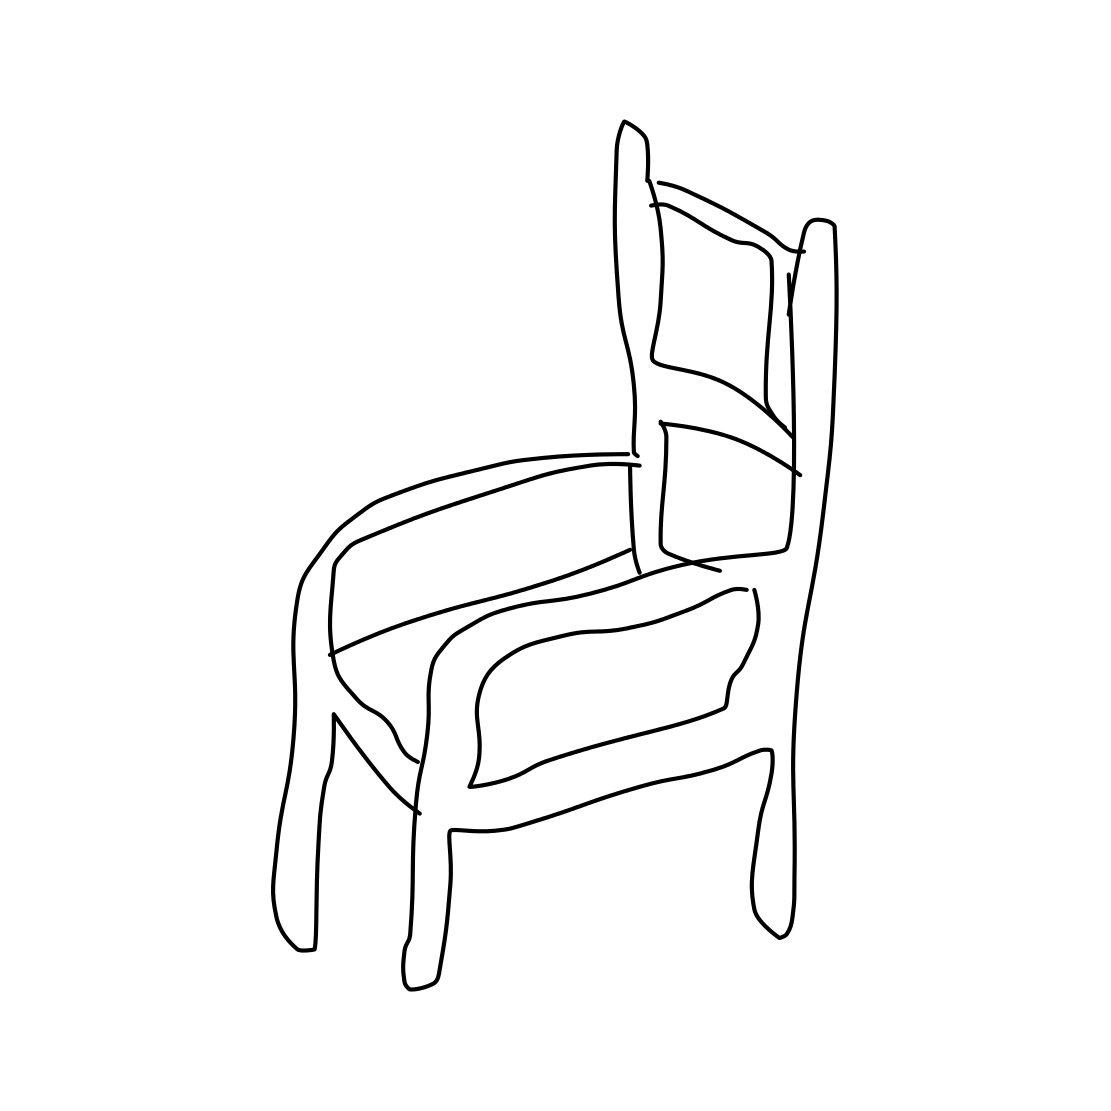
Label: armchair